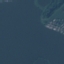
Land use / land cover class: SeaLake